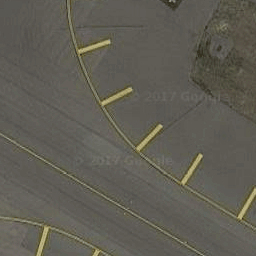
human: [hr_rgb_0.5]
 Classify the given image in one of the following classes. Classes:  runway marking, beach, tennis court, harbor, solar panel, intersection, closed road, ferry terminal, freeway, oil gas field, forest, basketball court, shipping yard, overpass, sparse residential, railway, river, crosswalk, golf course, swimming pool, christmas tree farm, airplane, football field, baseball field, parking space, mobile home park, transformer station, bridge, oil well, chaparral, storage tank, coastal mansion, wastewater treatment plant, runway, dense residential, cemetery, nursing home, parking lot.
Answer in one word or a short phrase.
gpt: runway marking